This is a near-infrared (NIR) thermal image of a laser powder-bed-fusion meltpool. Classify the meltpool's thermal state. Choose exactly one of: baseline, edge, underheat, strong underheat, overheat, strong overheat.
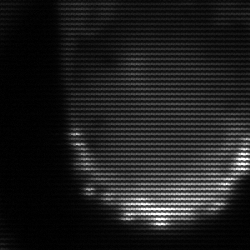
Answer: edge